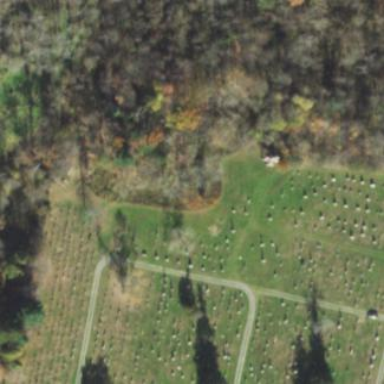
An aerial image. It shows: Cemetery.